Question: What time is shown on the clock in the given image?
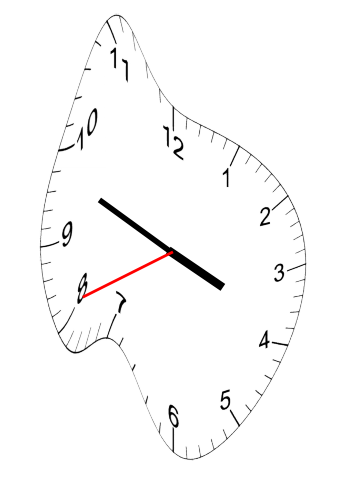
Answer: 03:48:41